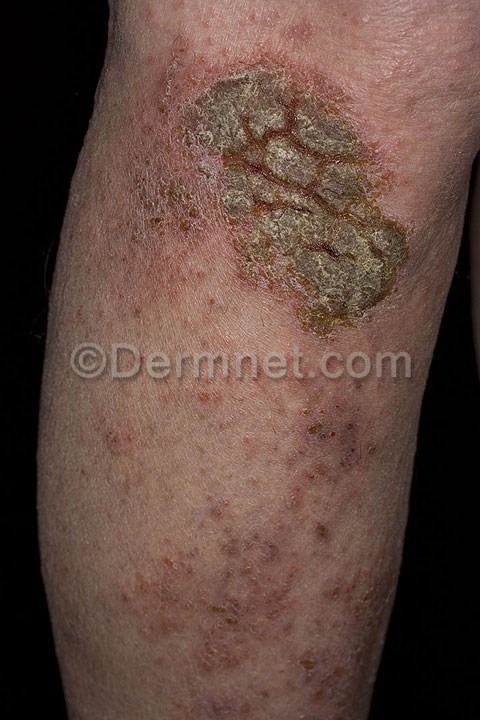
Disease: Eczema Photos